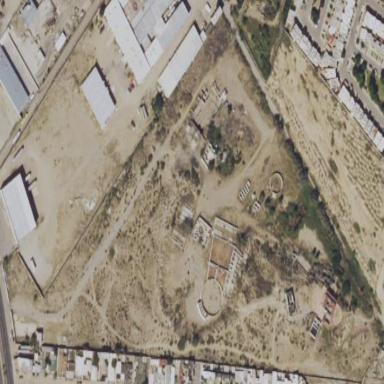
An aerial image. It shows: Sports center dedicated to paintball on leisure land.